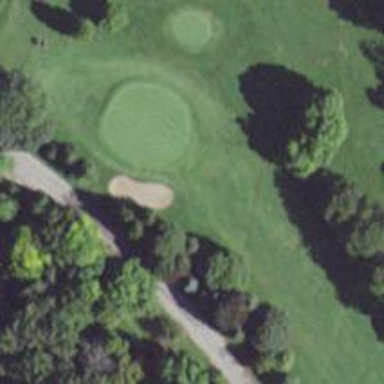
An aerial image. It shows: Golf hole.